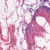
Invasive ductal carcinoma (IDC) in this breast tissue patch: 0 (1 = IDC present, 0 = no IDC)